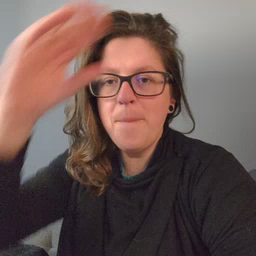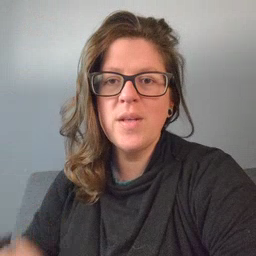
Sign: boy